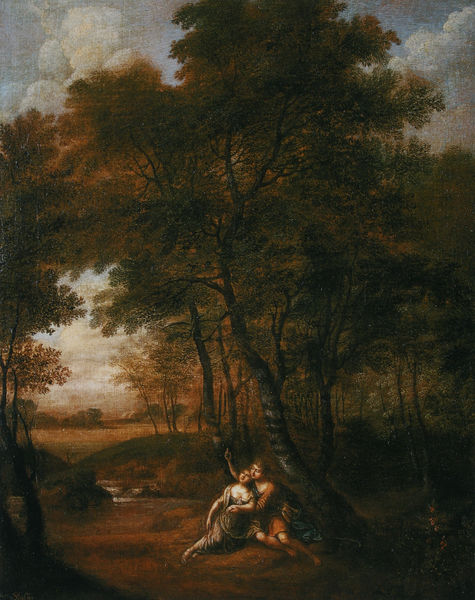
Titel: Arkadische Landschaft mit Liebespaar und Vogelnest
Künstler: Bathasar Joseph Stoisser
Standort: Mainz
Institution: Landesmuseum
Schlagwörter: baum, blau, blätter, dunkel, gemälde, himmel, laub, mann, schatten, umhang, wasser, weiß, wolken, bäume, fluss, frauen, gelb, grün, landschaft, menschen, ocker, see, sitzen, ufer, äste, abend, braun, frau, grau, hell, kleid, licht, orange, schwarz, rot, weg, wiese, wolke, beige, arm, stein, schauen, öl, bach, baumstamm, birke, erde, ferne, horizont, hügel, natur, sonnenaufgang, stamm, weite, zweige, pfad, sonne, boden, gewand, gold, realismus, sitzend, gewänder, paar, pflanzen, wald, brüste, farbig, liebe, umarmung, liegen, düster, lehrer, fels, sonnenuntergang, tag, herbst, idylle, rast, romantik, stämme, blue, men, oil, people, red, white, women, black, dark, dress, green, painting, sit, sitting, woman, zeigefinger, realistisch, pink, two, brown, zeigen, abendrot, baumkrone, harmonie, antike, durchblick, lichtung, liebespaar, ehepaar, hand, jüngling, wood, romantisch, classical, cloud, clouds, man, sky, tree, waldboden, laubbäume, girl, landscape, nature, water, trees, hain, boy, fröhlich, brook, evening, forest, grass, light, river, stream, grünn, eichen, romantic, romanticism, couple, pair, love, rural, locus amoenus, arms, leaves, pastoral, paare, legs, plains, branches, finger, gleich, früh, leaf, sunset, resting, shade, shadows, sunrise, romatik, branch, lovers, deutung, belehrung, natzur, woods, countryside, riverside, personen, lounging, idyll, hug, trunks, liebende, warm, sex, man and woman, two women, creek, laying, cuddle, clearing, öiebespaarr, einsmakeit, foret, seated couple